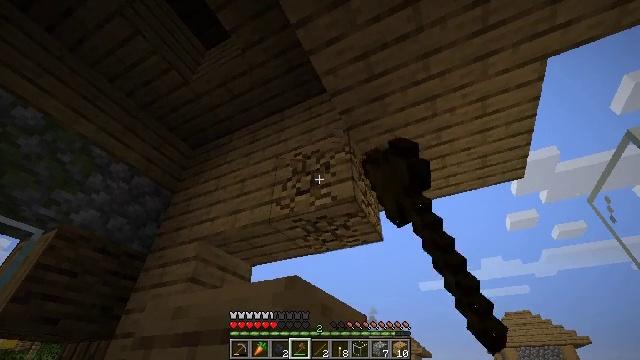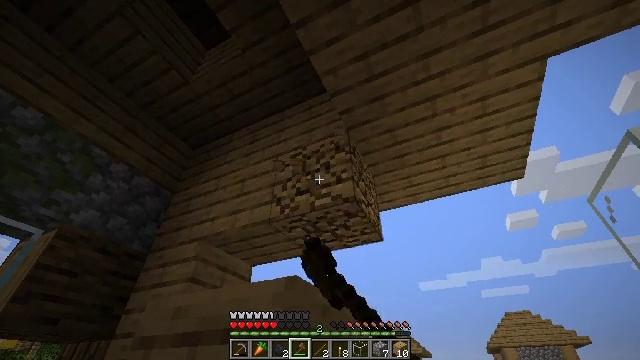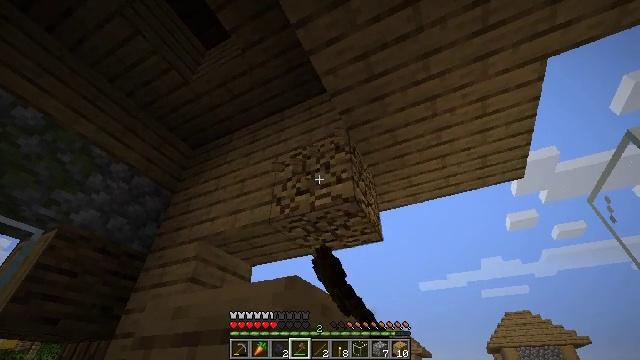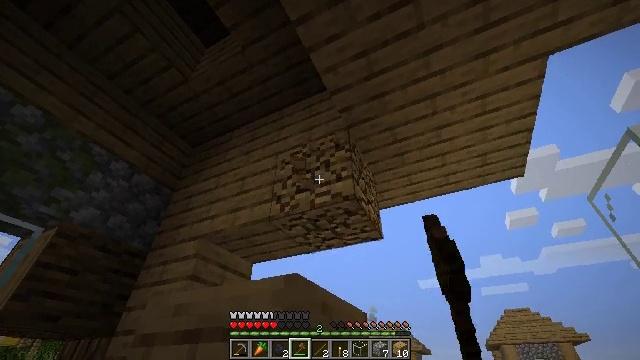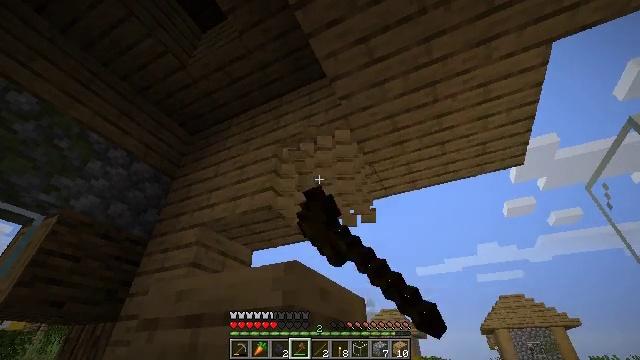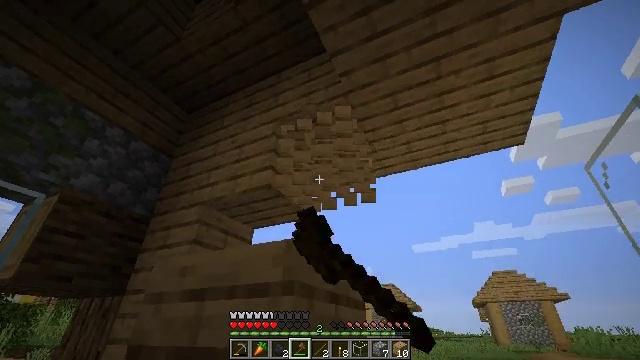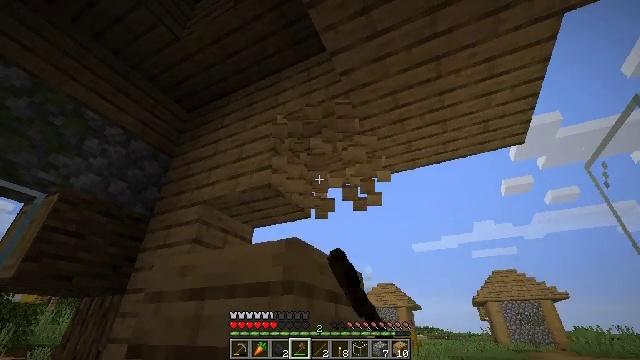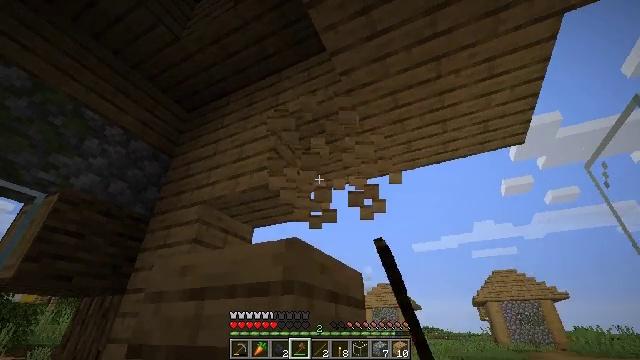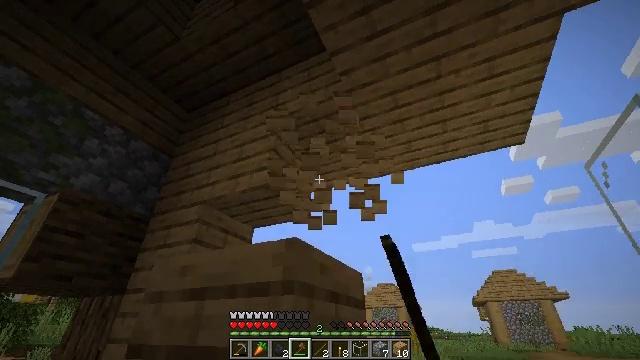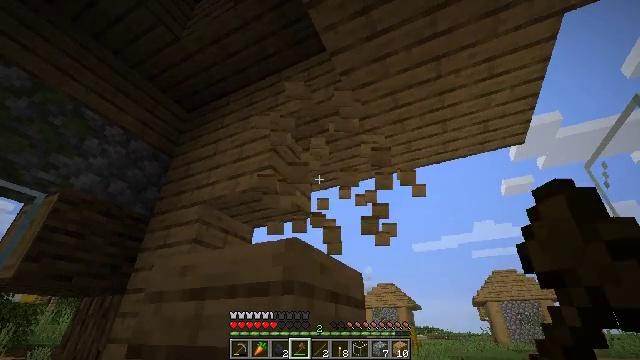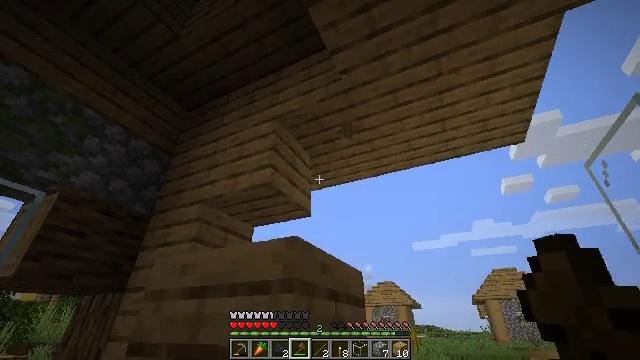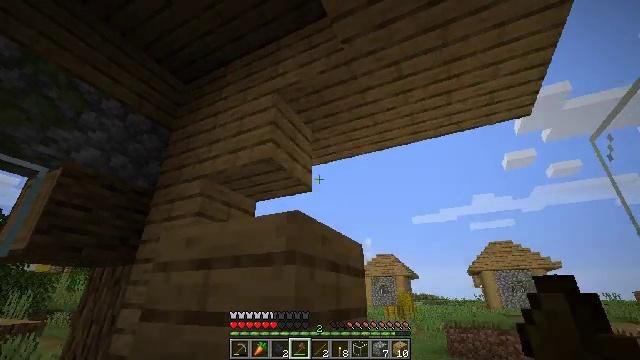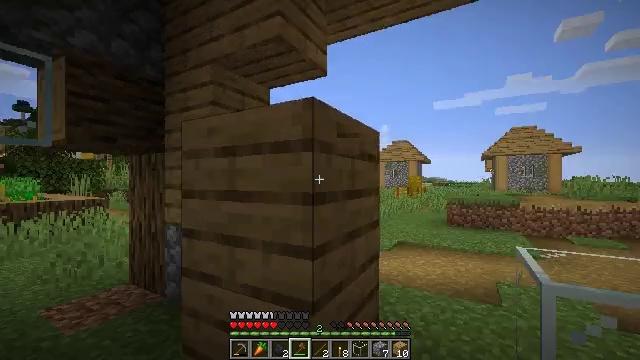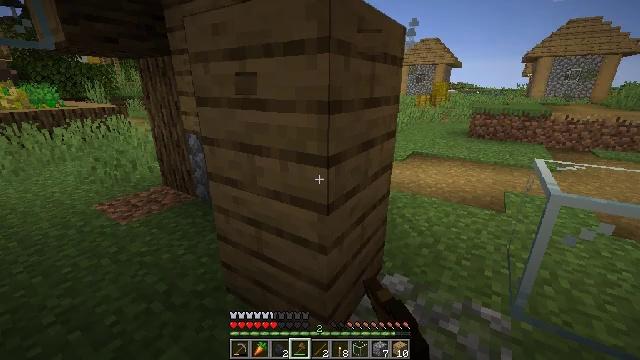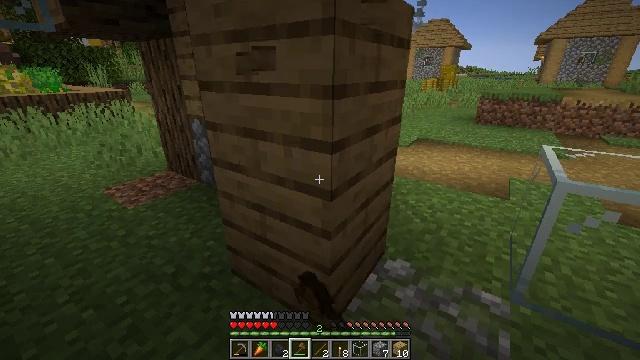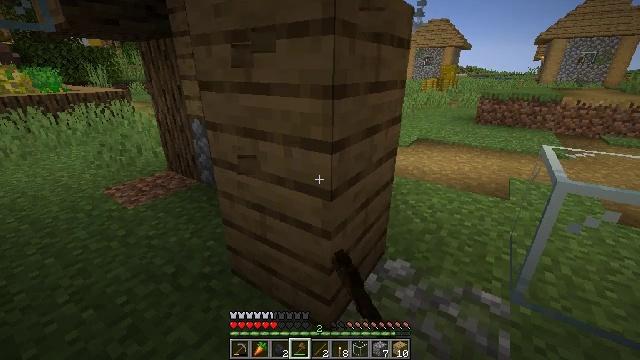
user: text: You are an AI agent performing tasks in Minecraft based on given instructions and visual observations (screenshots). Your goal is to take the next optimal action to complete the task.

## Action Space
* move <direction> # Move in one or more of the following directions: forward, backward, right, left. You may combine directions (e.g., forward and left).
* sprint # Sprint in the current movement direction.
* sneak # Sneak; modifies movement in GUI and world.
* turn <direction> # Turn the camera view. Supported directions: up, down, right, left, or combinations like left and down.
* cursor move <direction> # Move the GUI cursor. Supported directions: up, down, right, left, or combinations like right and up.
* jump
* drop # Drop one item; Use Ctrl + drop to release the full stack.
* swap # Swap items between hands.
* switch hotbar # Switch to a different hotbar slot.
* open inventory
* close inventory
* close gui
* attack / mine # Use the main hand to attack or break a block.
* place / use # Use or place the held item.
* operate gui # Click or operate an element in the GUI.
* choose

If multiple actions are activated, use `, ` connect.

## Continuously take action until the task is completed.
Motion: motion action
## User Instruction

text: Collect the oak planks from the structure.
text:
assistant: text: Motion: attack / mine
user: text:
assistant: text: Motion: attack / mine
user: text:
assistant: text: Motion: attack / mine
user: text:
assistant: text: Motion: turn down, attack / mine
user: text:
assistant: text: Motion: turn down, attack / mine
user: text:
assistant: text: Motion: attack / mine
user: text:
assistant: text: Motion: attack / mine
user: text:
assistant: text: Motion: attack / mine
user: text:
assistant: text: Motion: attack / mine
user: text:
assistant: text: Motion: attack / mine
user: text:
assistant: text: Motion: turn down, attack / mine
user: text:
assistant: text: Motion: turn left and down, attack / mine
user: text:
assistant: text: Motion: turn left and down, attack / mine
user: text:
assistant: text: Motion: turn down, attack / mine
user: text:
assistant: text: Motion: attack / mine
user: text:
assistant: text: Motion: attack / mine
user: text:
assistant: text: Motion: attack / mine
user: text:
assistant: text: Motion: attack / mine
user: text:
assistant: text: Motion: attack / mine
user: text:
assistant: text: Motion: attack / mine
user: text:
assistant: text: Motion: attack / mine
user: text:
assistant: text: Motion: attack / mine
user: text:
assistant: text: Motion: attack / mine
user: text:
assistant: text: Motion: attack / mine
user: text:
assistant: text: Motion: attack / mine
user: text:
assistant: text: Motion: attack / mine
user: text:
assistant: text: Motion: attack / mine
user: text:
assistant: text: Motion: attack / mine
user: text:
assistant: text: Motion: attack / mine
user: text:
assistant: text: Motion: attack / mine